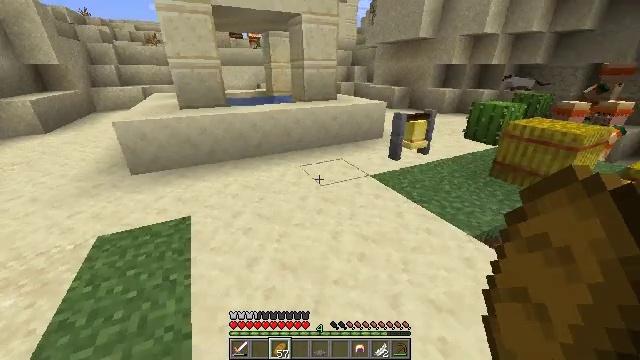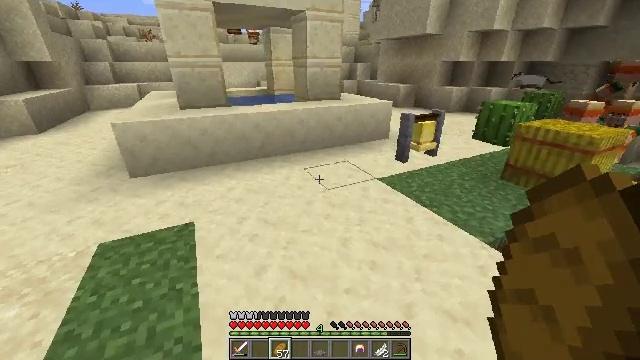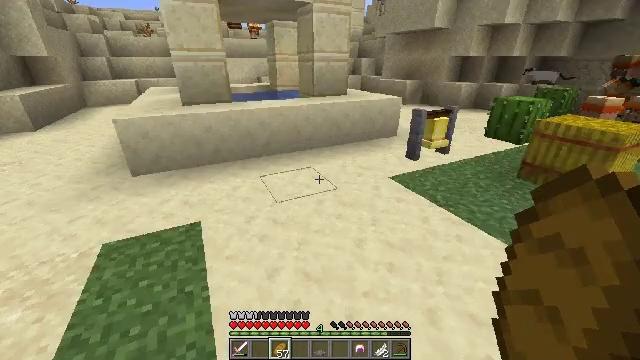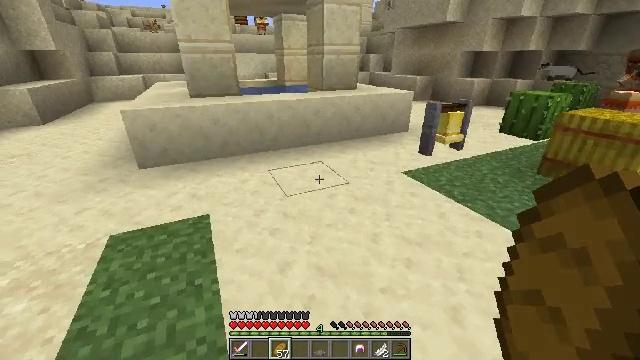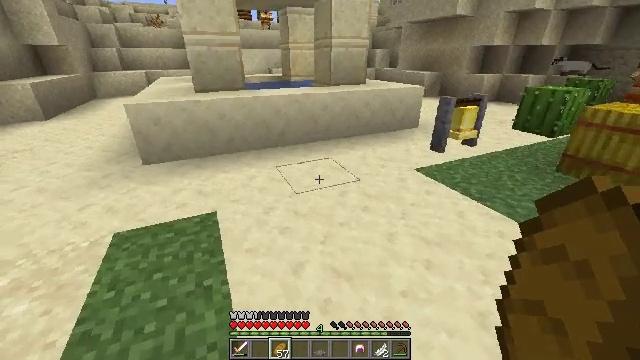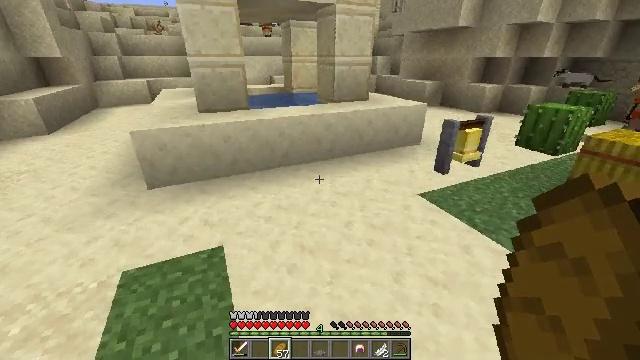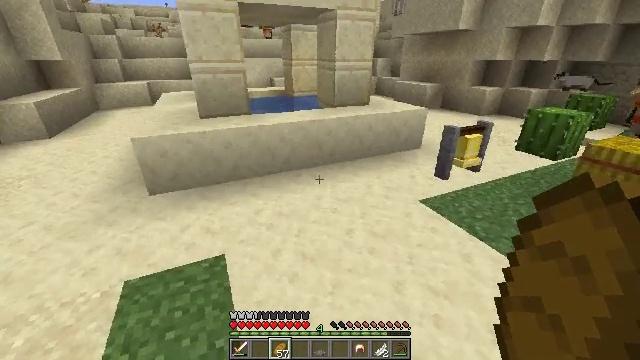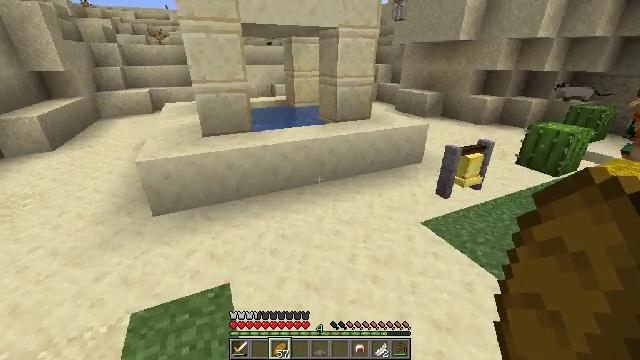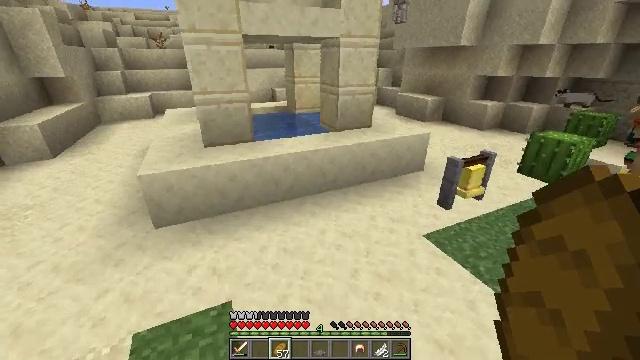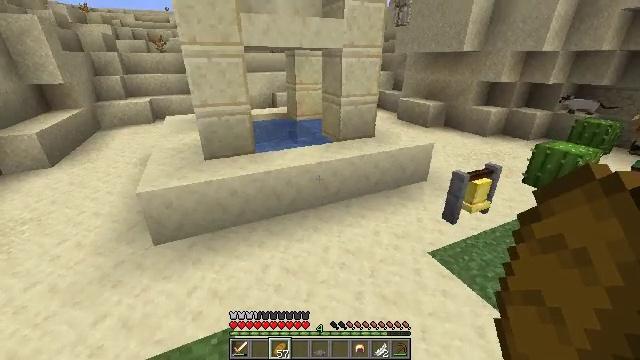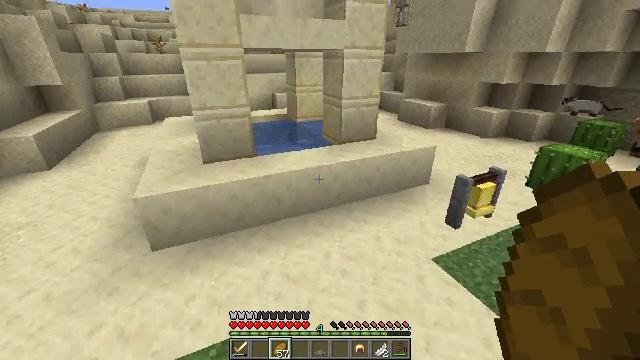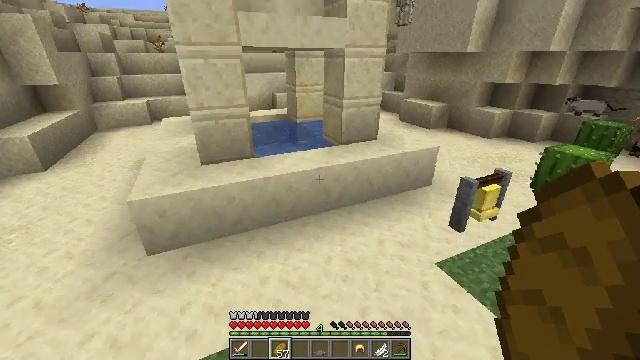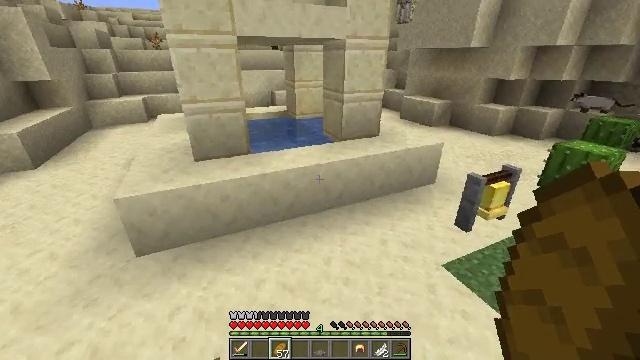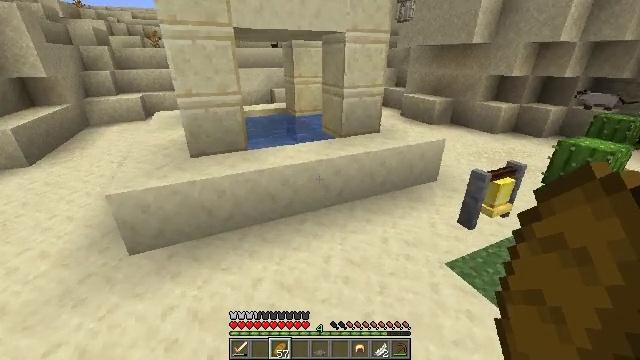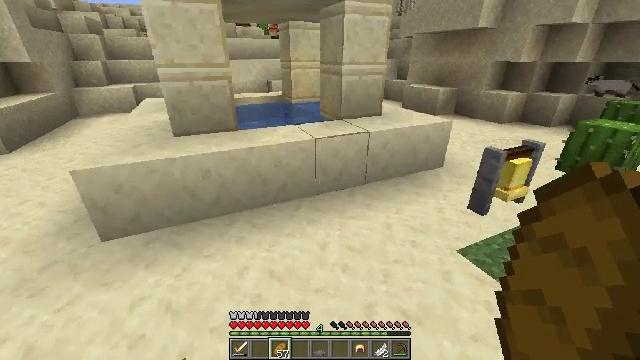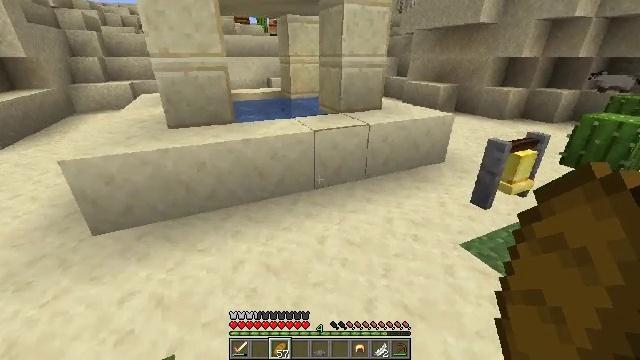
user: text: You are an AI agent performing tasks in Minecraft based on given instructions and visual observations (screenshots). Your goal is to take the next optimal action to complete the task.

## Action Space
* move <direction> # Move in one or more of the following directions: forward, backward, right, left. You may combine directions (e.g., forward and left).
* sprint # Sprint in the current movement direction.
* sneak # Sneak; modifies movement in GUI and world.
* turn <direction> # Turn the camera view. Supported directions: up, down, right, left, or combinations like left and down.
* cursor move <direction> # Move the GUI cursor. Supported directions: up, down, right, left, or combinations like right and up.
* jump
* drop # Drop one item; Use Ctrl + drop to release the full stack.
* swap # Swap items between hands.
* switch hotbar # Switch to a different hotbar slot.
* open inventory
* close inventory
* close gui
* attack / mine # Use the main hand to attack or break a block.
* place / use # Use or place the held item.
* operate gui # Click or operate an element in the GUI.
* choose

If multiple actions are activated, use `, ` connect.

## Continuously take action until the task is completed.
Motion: motion action
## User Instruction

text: Collect the cactus block.
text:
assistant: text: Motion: move forward
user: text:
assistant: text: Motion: move forward, jump
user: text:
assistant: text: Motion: move forward, turn left, jump
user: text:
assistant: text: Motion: move forward, jump
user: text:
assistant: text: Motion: move forward, jump
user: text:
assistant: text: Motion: move forward, jump
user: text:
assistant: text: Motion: move forward, jump
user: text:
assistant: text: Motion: move forward, jump
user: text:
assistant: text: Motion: move forward
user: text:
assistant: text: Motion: move forward and move right
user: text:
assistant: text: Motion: move forward and move right
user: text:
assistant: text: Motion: move forward and move right
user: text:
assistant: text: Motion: move forward and move right
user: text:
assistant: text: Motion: move forward and move right
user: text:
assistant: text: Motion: move right
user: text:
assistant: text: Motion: move right
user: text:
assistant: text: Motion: move right
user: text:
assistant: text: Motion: move right
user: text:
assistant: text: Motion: move right
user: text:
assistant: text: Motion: move forward and move right
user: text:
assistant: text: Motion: move forward and move right
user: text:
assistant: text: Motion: move forward and move right
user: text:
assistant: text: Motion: move forward and move right
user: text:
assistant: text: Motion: move forward and move right
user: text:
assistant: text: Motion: move forward and move right
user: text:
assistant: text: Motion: move forward and move right
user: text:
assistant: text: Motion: move forward and move right
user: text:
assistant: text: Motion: move forward and move right
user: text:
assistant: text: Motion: move forward and move right
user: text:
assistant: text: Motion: move forward and move right